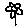
Label: flower